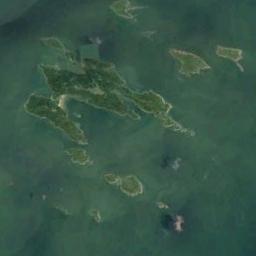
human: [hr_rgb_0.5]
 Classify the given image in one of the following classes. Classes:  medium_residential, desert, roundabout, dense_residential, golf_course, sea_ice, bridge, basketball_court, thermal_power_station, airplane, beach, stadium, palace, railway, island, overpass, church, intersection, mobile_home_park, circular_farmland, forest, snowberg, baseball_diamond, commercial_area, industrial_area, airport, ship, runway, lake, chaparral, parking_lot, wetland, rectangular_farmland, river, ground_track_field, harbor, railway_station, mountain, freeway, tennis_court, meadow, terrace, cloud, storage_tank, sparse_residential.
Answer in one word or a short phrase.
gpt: island